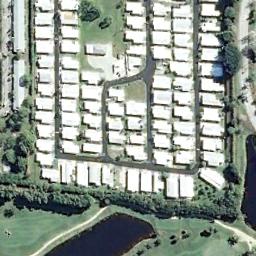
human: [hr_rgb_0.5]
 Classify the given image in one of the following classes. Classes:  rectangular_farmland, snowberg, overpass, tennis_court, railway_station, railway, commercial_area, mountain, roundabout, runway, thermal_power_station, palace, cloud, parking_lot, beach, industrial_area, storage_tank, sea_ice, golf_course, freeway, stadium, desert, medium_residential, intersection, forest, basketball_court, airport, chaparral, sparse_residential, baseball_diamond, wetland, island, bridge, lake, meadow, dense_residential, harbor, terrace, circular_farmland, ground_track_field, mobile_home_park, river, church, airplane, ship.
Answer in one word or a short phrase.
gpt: mobile_home_park